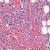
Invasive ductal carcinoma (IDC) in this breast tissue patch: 1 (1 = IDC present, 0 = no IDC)